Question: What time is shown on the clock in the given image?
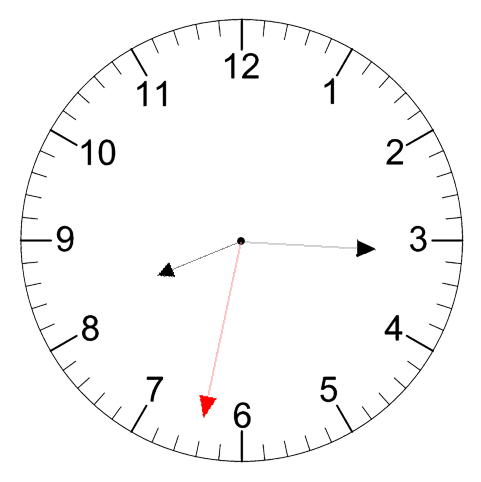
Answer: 08:15:32